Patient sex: M
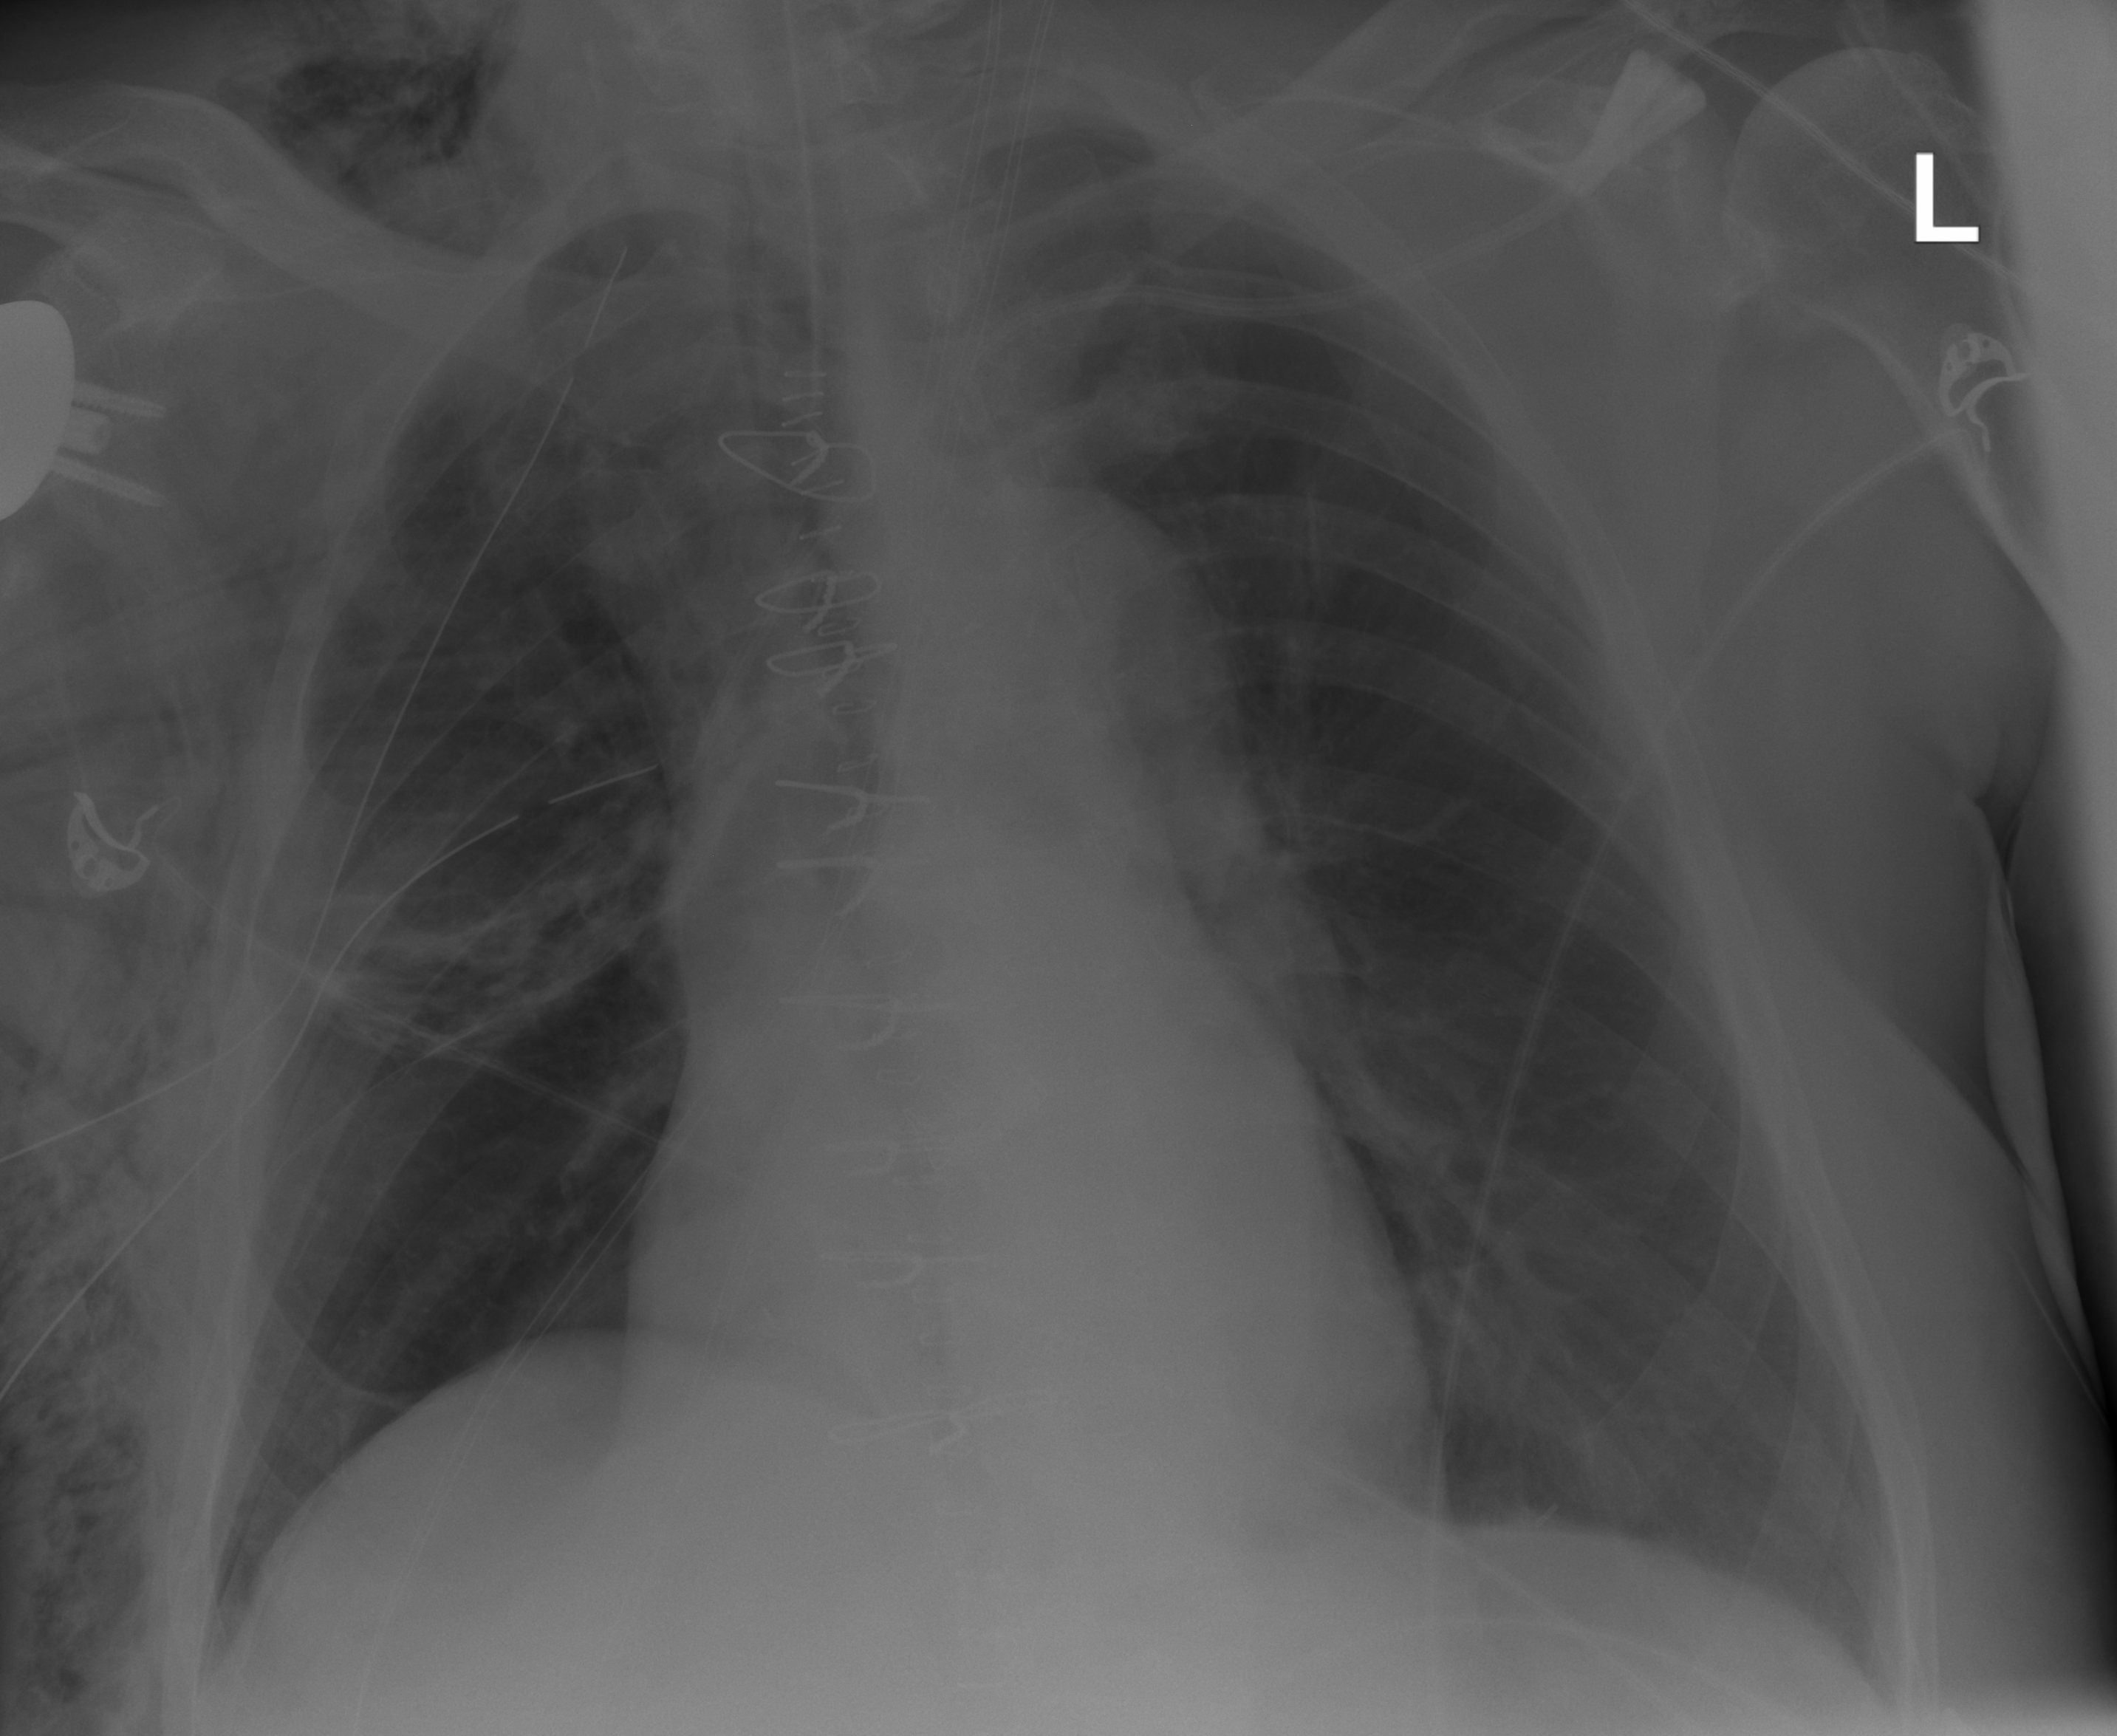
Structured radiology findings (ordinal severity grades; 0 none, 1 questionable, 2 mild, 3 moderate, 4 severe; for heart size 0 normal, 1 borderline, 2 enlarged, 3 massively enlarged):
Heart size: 2
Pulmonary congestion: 2
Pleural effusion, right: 0
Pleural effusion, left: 0
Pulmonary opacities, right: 0
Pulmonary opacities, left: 0
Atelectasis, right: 2
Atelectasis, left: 2